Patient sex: M
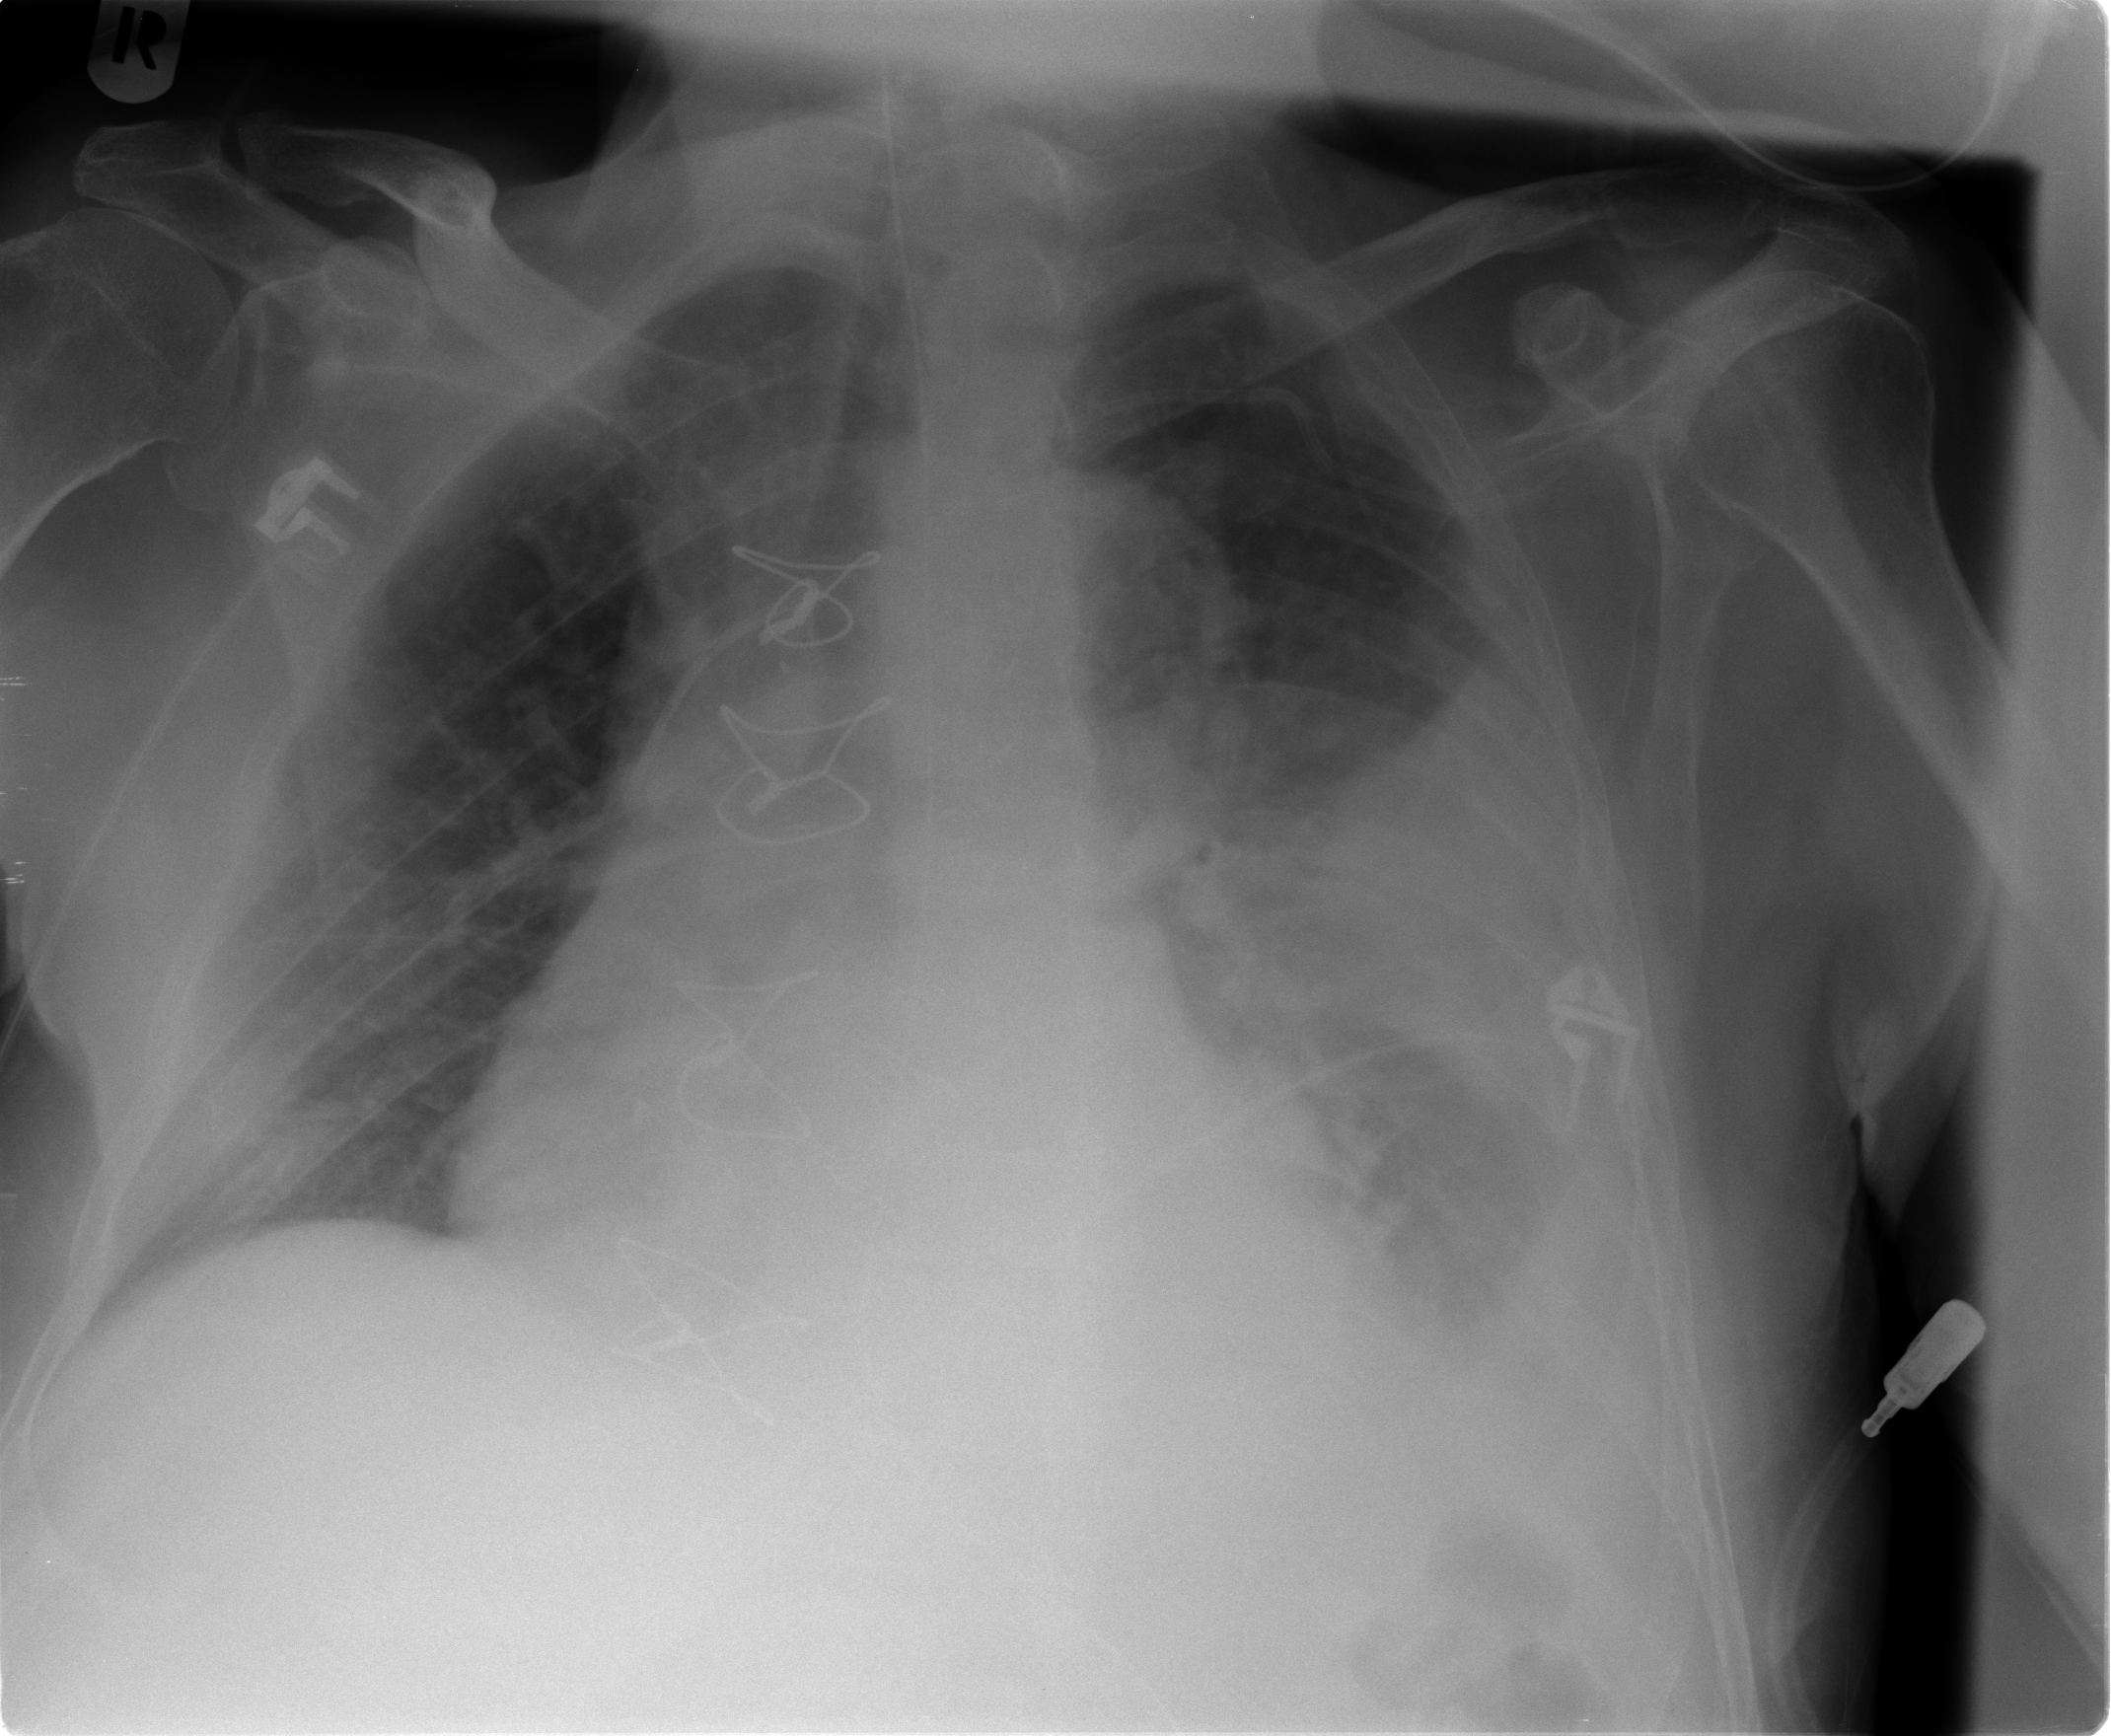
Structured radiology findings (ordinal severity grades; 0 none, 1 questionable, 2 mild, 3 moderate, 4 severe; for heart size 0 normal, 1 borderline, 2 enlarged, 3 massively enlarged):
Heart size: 2
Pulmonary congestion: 2
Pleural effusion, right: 1
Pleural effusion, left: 3
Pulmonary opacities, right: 0
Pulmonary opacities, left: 0
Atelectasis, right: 0
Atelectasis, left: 2